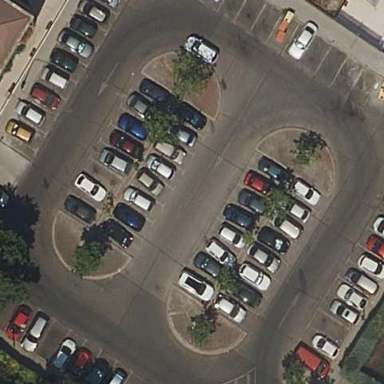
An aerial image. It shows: Asphalt parking aisle off service road.